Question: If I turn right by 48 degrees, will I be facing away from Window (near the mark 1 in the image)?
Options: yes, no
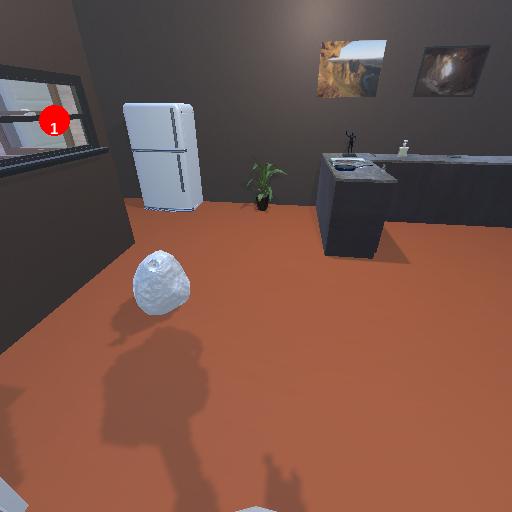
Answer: yes